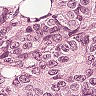
Metastatic tissue present: yes